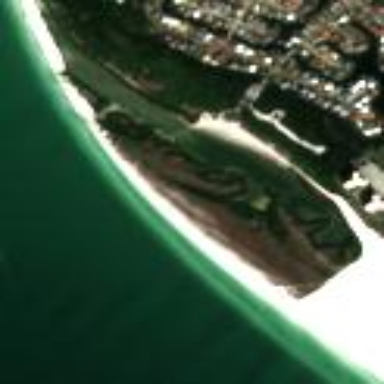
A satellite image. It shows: Scenic beach with natural beauty.